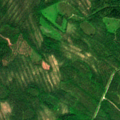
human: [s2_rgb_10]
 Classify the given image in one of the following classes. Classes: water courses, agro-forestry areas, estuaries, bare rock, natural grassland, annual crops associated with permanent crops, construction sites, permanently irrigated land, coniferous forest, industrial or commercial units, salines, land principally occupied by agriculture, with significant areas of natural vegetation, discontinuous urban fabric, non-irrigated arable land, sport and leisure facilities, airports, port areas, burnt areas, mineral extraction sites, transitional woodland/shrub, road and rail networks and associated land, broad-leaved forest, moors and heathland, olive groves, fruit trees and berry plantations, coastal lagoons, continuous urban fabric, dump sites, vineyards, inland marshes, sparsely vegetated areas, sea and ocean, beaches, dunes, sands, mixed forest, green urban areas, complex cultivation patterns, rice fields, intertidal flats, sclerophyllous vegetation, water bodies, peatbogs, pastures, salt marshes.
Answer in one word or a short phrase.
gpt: coniferous forest, mixed forest, transitional woodland/shrub